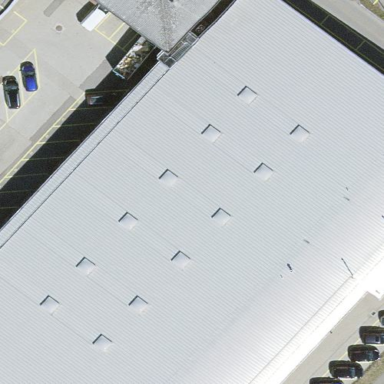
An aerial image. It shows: Manufacturing building.